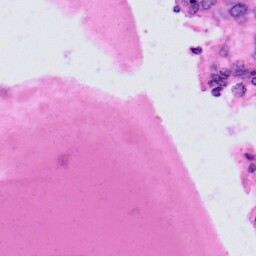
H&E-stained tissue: Prostate